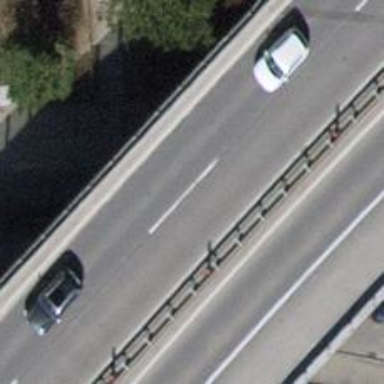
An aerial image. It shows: Bridge over trunk highway that serves as motorroad.